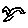
Label: bird